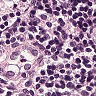
Metastatic tissue present: no